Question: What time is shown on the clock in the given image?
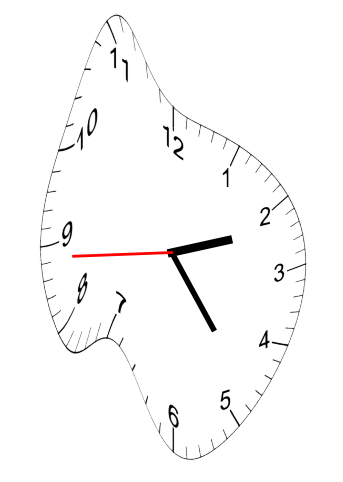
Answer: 02:23:44